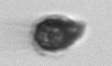
Label: Syracosphaera_pulchra